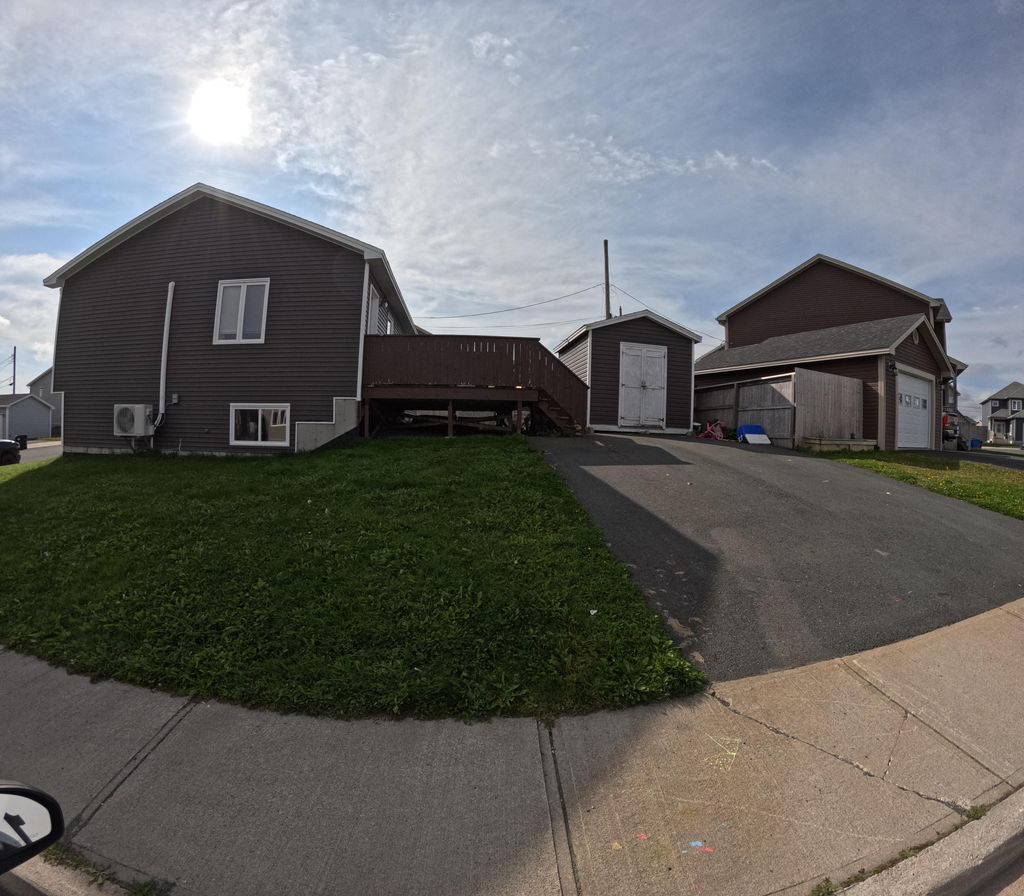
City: st_johns